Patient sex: F
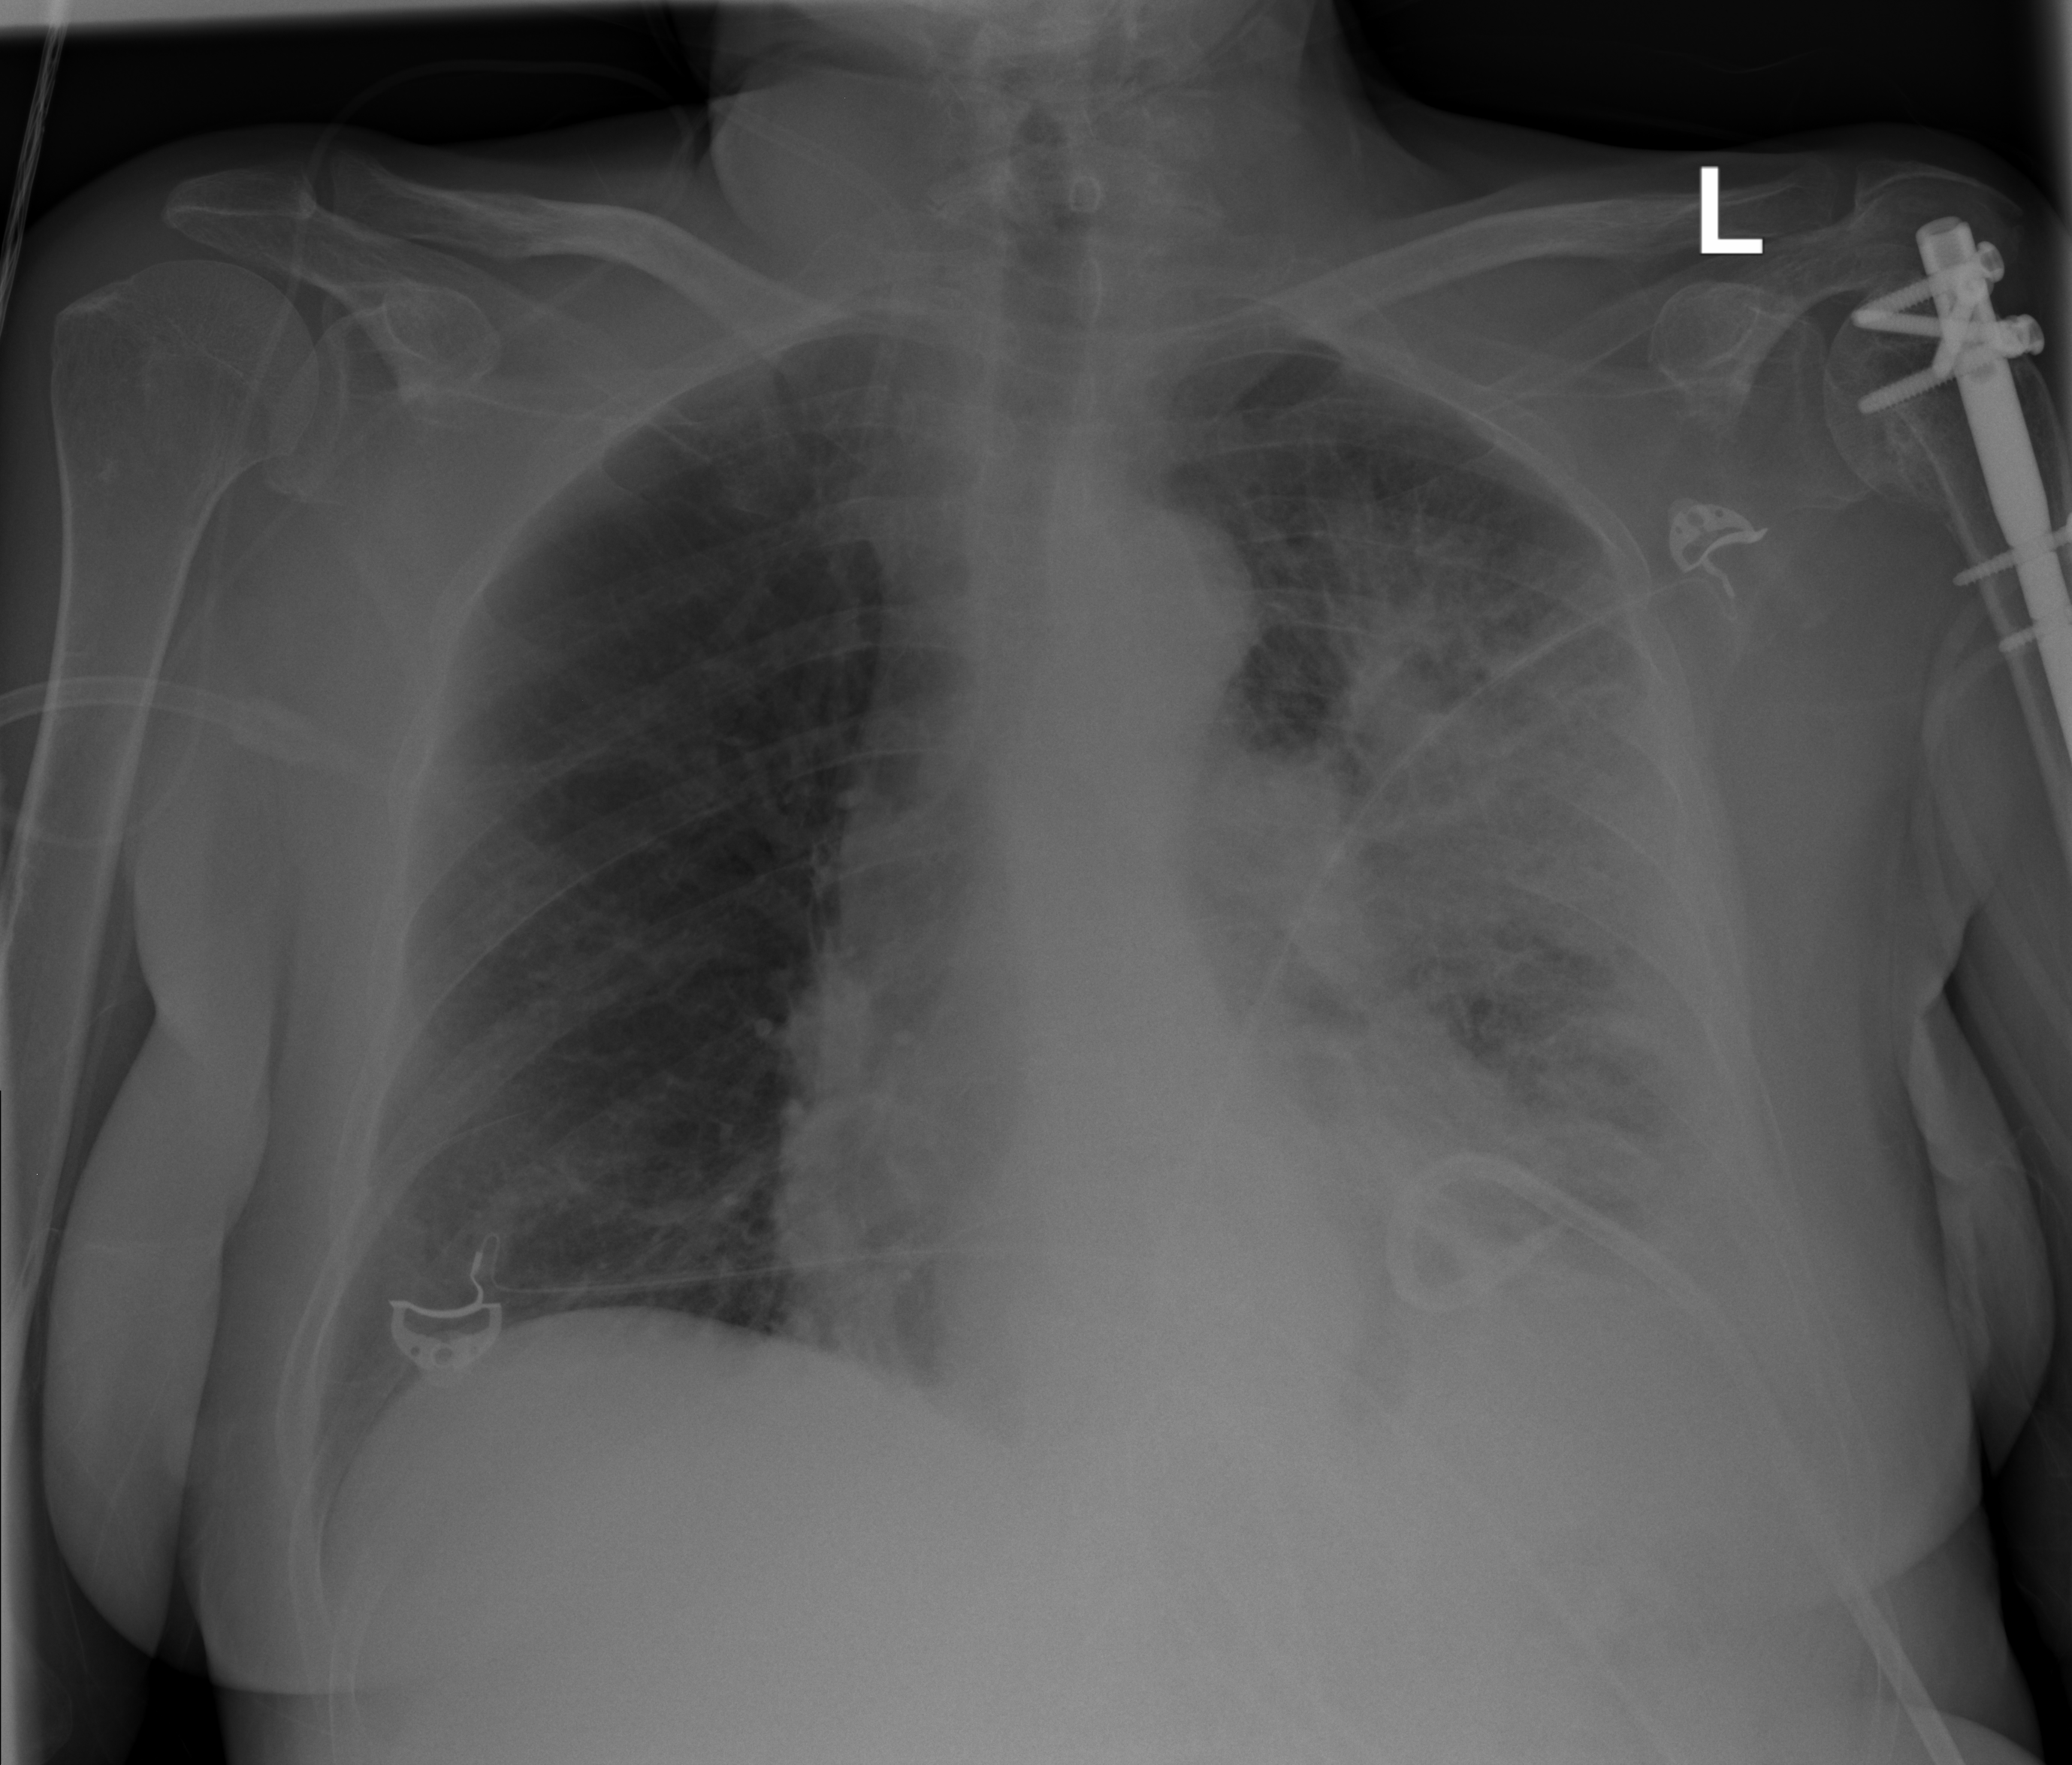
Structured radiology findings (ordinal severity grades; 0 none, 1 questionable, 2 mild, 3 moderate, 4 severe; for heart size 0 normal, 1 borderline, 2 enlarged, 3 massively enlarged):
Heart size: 2
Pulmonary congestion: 0
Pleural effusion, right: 0
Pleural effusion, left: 3
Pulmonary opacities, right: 0
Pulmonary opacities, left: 3
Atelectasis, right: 0
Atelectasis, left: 3